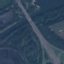
Label: Highway